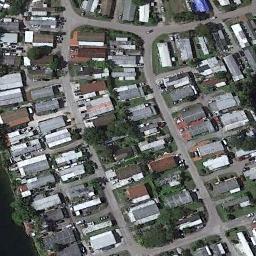
Label: residential